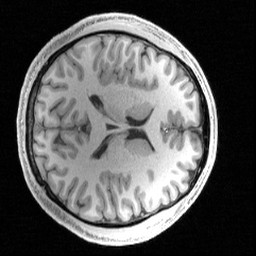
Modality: T1w
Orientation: axial
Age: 25
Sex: male
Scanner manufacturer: siemens
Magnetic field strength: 3 T
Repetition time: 2.4 s
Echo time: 0.00224 s